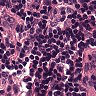
Metastatic tissue present: no